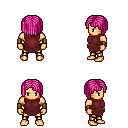
a pixel art fantasy rpg character, male body template, human, tanned skin, maroon tunic, gold greaves, pink pageboy hairstyle, leather bracers, four views (front, back, left, right), 2x2 character sprite sheet, small pixel art, hard edges, no anti-aliasing